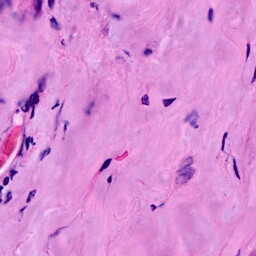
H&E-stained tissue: Breast